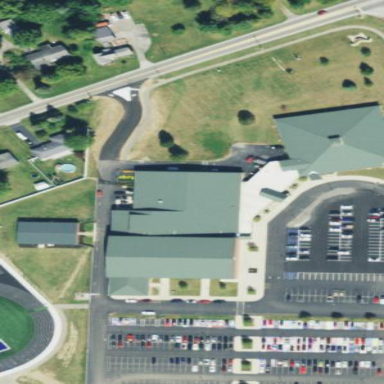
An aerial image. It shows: School building with green roof.